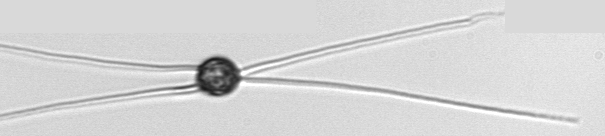
Label: Chaetoceros_danicus